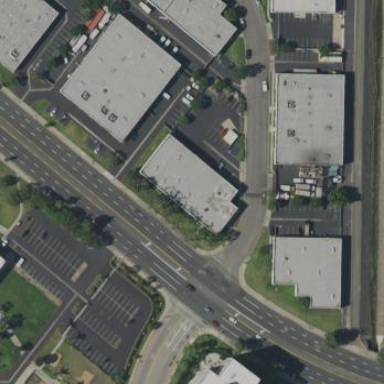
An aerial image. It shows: Commercial building.